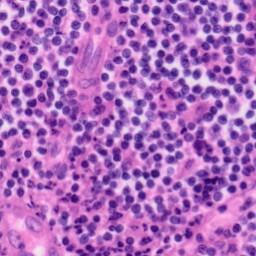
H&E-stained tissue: Tonsil